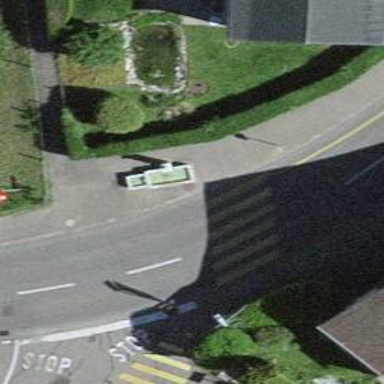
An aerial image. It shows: Fountain.